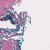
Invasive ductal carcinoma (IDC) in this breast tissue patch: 0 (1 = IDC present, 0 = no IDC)